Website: apple
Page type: review-order
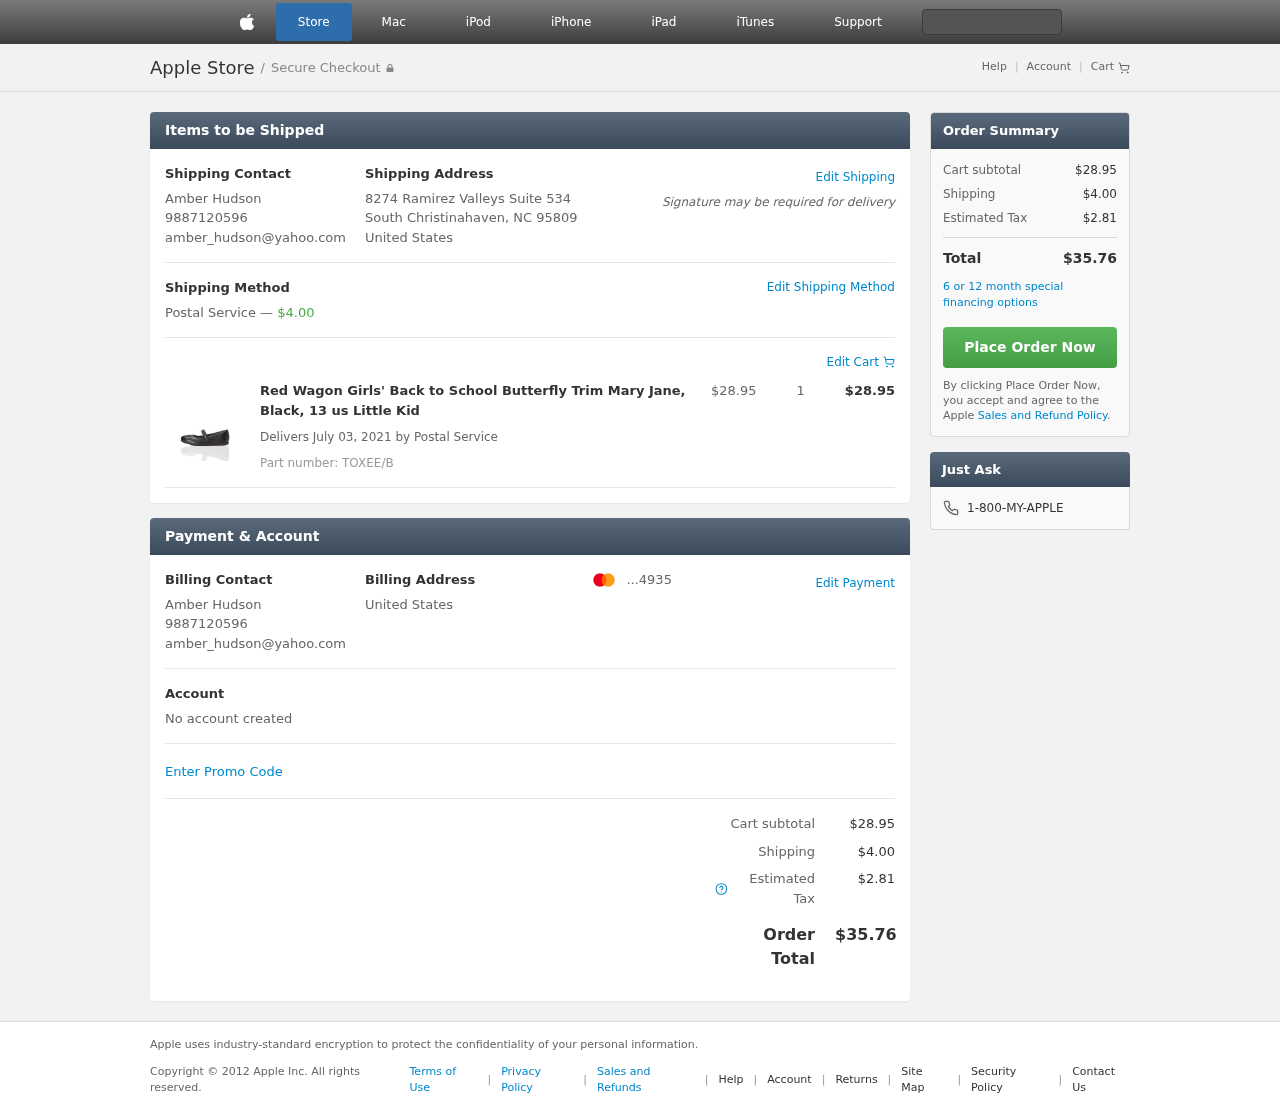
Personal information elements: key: PII_CARD_LAST4
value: ...4935
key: PII_CITY_STATE_ZIP
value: South Christinahaven, NC 95809
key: PII_COUNTRY
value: United States
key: PII_EMAIL
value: amber_hudson@yahoo.com
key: PII_EMAIL2
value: amber_hudson@yahoo.com
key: PII_FULLNAME
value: Amber Hudson
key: PII_FULLNAME2
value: Amber Hudson
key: PII_PHONE
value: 9887120596
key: PII_PHONE2
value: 9887120596
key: PII_STREET
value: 8274 Ramirez Valleys Suite 534
Product elements: key: PRODUCT1_NAME
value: Red Wagon Girls' Back to School Butterfly Trim Mary Jane, Black, 13 us Little Kid
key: PRODUCT1_PRICE
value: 28.95
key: PRODUCT1_QUANTITY
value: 1
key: PRODUCT1_TOTAL
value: $28.95
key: PRODUCT_PART_NUMBER
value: TOXEE/B
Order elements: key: ORDER_SHIPPING_COST
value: $4.00
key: ORDER_DELIVERY_DATE
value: Delivers July 03, 2021 by Postal Service
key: ORDER_SUBTOTAL
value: $28.95
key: ORDER_TAX
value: $2.81
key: ORDER_TOTAL
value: $35.76